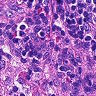
Metastatic tissue present: no